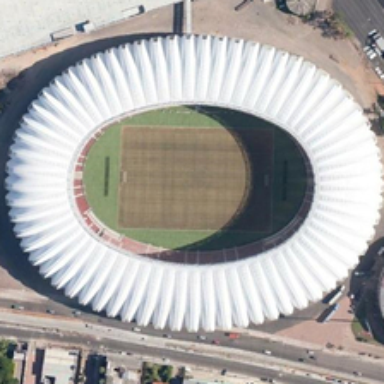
Some buildings are near an oval white stadium .